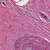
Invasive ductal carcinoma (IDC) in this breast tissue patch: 1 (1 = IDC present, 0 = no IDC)